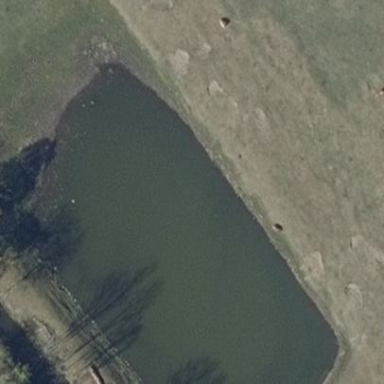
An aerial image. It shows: Peaceful pond surrounded by nature.